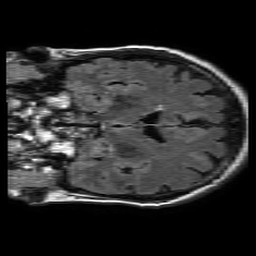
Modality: FLAIR
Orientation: coronal
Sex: female
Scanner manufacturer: philips
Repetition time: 11 s
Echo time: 0.125 s